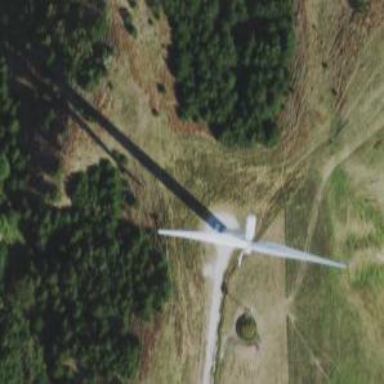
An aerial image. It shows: Wind generator using horizontal axis wind turbines.